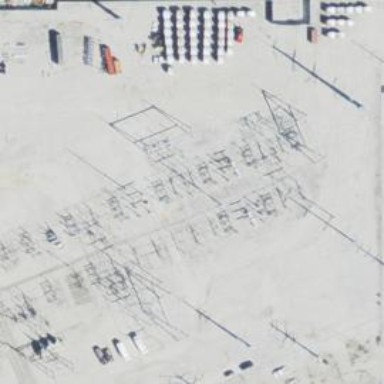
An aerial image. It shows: Switch for power supply.